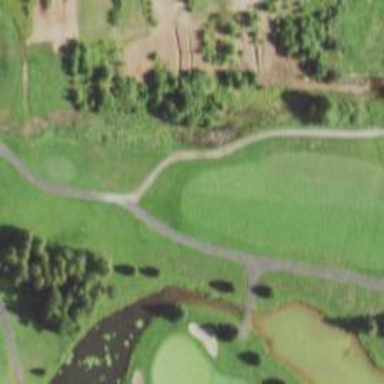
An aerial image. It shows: Well-maintained asphalt path suitable for golfing. The path has grade1 tracktype.